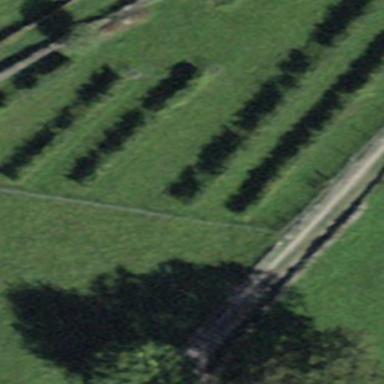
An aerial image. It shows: Orchard.